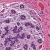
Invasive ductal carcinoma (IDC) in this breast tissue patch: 0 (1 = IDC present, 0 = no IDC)